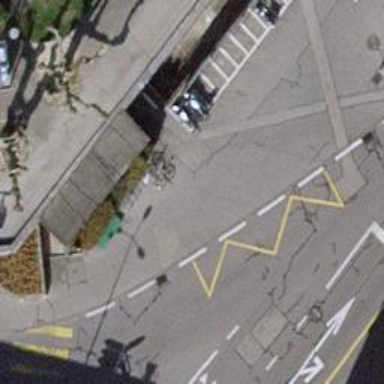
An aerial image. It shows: Bus stop with platform for public transport.